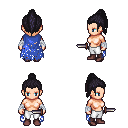
a pixel art fantasy rpg character, female body template, human, light skin, blue tattered cape, white pants, raven long topknot hairstyle, white cloth bandages, maroon shoes, dagger, four views (front, back, left, right), 2x2 character sprite sheet, small pixel art, hard edges, no anti-aliasing